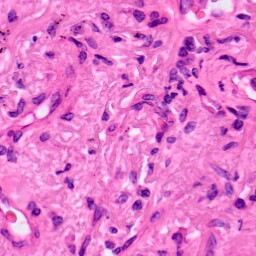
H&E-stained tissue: Lung